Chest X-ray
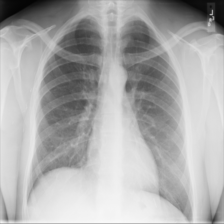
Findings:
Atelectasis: negative
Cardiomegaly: negative
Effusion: negative
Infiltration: negative
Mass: negative
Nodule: negative
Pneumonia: negative
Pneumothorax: negative
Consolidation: negative
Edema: negative
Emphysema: negative
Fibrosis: negative
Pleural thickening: negative
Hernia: negative